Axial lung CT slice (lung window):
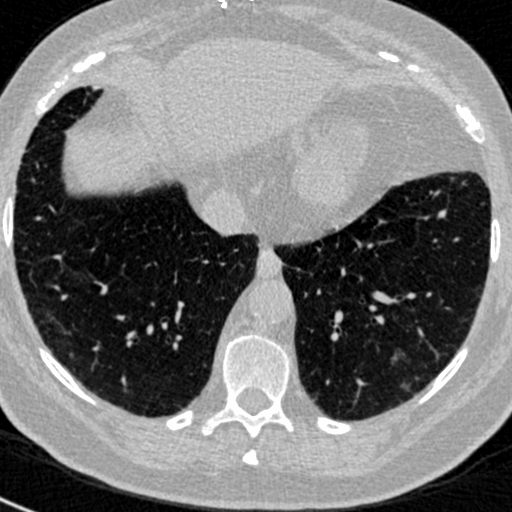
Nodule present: no